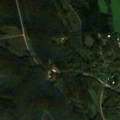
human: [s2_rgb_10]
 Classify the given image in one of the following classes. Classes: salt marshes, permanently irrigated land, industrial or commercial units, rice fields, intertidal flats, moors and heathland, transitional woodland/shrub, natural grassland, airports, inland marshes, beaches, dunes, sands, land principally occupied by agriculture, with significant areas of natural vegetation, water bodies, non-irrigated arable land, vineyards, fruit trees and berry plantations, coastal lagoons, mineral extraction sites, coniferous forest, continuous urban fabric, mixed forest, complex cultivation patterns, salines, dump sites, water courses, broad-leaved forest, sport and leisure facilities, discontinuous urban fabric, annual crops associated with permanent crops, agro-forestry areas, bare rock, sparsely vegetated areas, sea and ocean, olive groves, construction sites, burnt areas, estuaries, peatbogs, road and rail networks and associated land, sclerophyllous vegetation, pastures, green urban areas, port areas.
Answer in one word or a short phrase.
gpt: discontinuous urban fabric, non-irrigated arable land, broad-leaved forest, coniferous forest